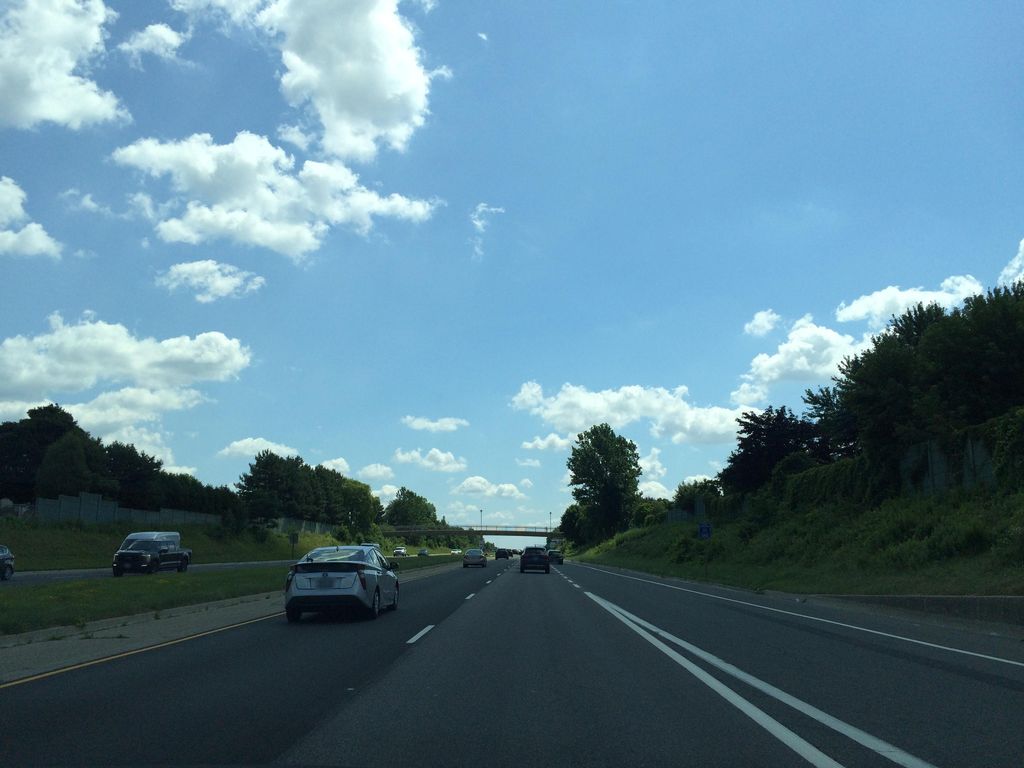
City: hamilton